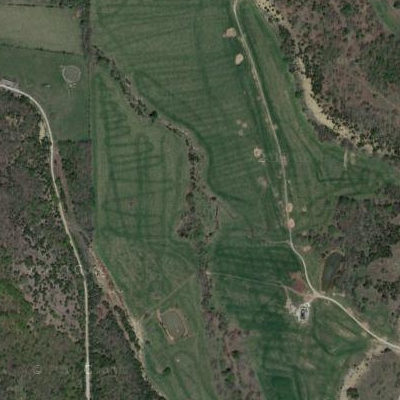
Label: aGrass